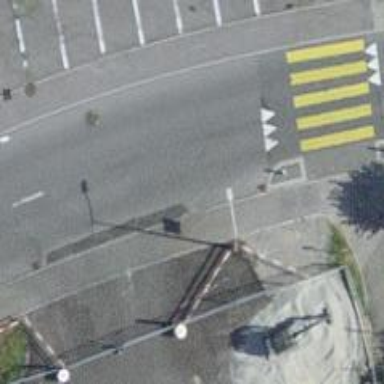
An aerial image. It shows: Footway located on traffic island.